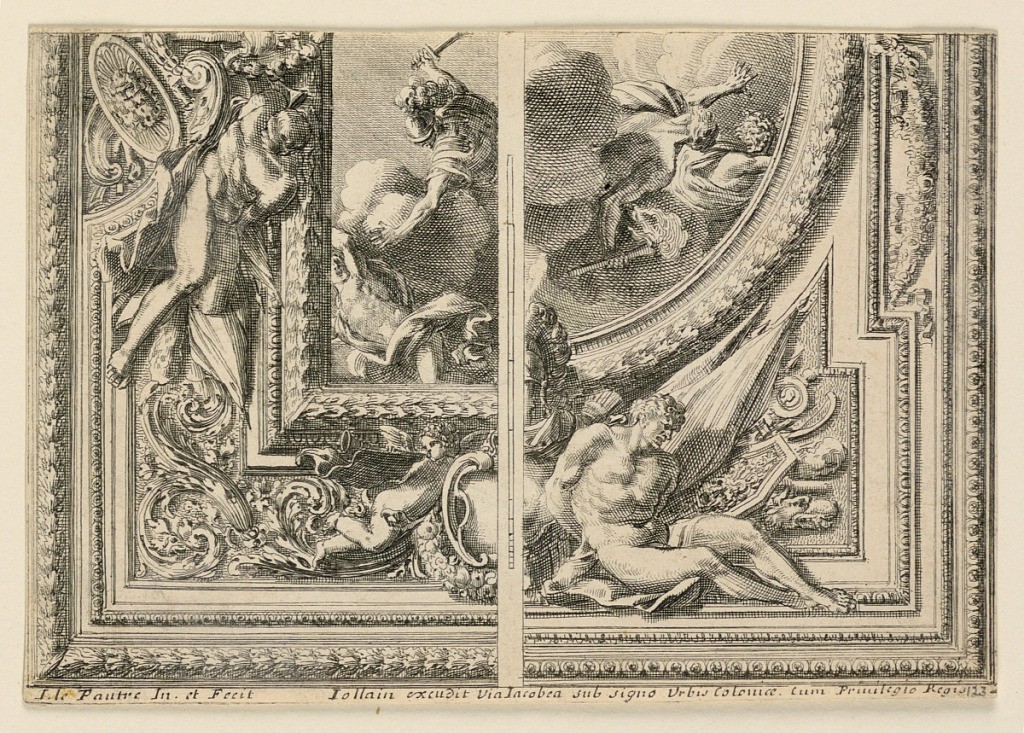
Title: Sheet with Two Designs for Ceiling Decorations, from "Plafons à la Romaine"
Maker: Jean Le Pautre, French, 1618–1682
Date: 1665
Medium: Etching on paper
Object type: Print
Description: Two quarters are shown separated by a stripe with the scale. At left: oblong central representation with Mars chasing a giant. At right: circular central representation with two fleeing giants. Captives and trophies of arms occur in either design. Reverse: Men at a ball game; a watcher sits sidewise on a bench. A house in the central distance.